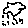
Label: cloud